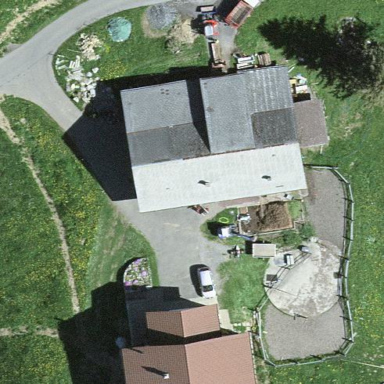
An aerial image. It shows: Farmyard in rural farm setting.